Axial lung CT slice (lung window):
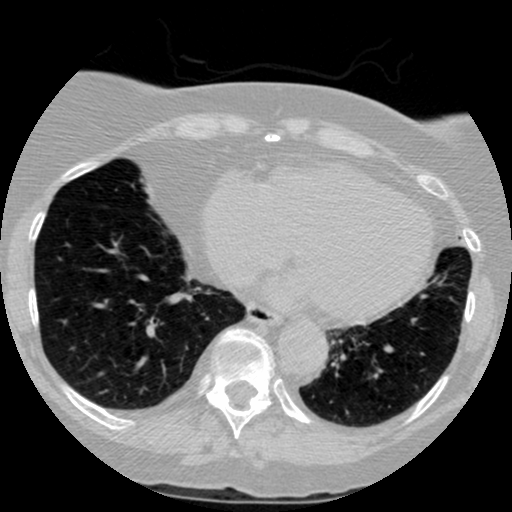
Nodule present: no